Question: The issue I am having is one that is mirrored in many other threads with one minor difference. I am getting this screen whenever I install the apk file received via export a signed application:

I have followed every one of the following stackoverflow references, but alas, nothing has helped:
-<URL>
-<URL>
-<URL>
-<URL>
Is there any reason why my application would work while my debugged phone is connected and the application is 'run' while said phone is attached but not when I export the apk file, and install it that way?
Thanks in advance for the help!
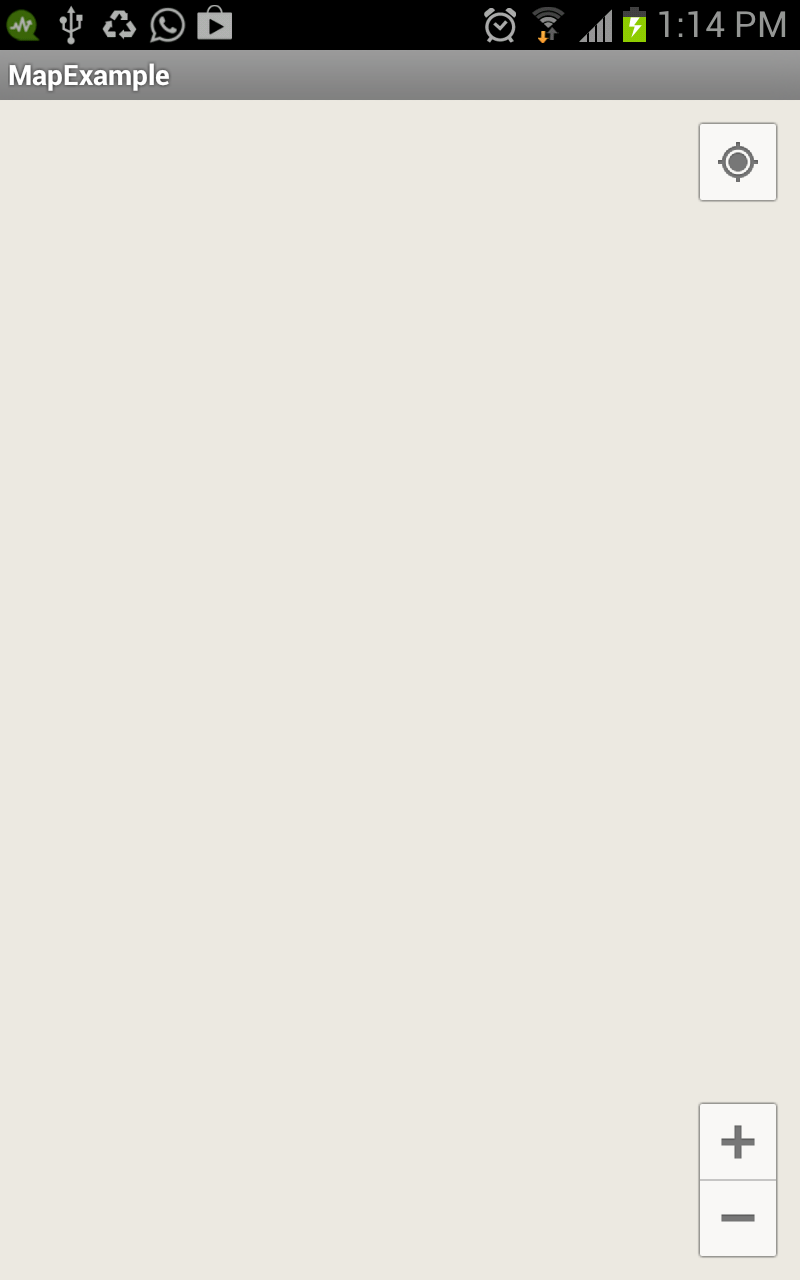
Answer: You need a separate api key for your release mode. Its the same as in debug mode but you need to export the apk file again.